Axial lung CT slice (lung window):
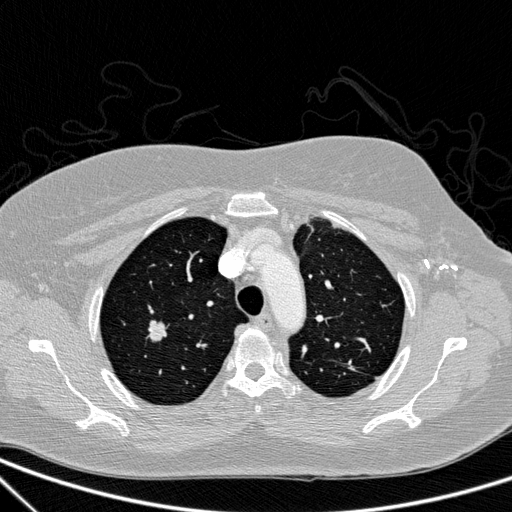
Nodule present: yes
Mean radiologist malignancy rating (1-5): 4.25